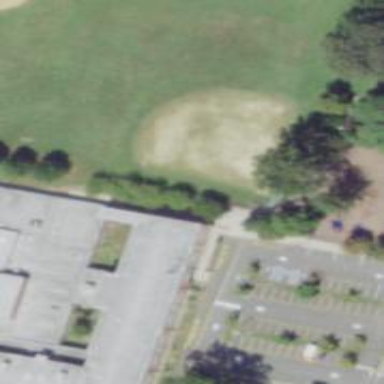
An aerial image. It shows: Baseball pitch for leisure land.